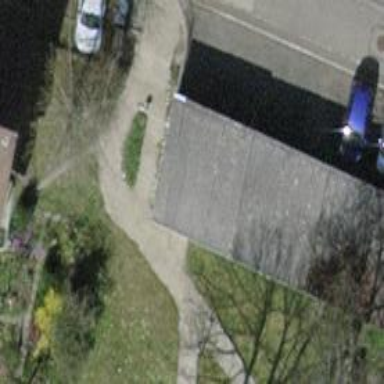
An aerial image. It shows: Set of steps on the road.